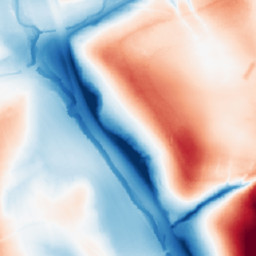
Category: classical
Decomposition family: gaussian_anisotropic
Decomposition parameters: sigma_x: 50
sigma_y: 10
Upsampling method: nearest
Upsampling parameters: scale: 2
Upsampling scale: 2